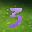
Label: 3